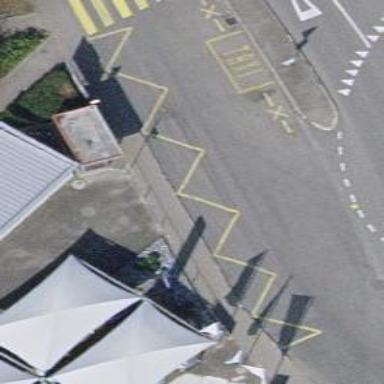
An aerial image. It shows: Bus stop with shelter for trolleybuses.